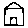
Label: house